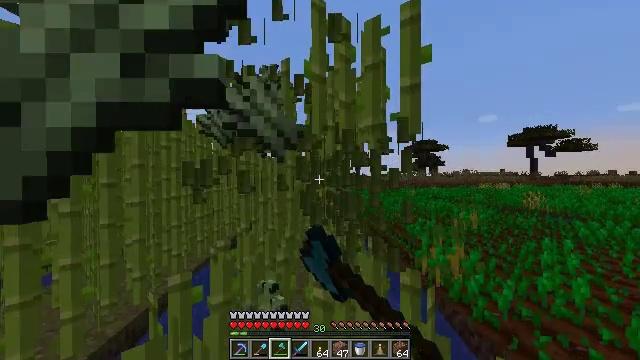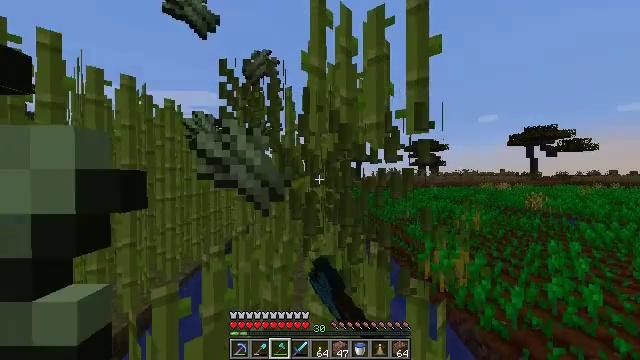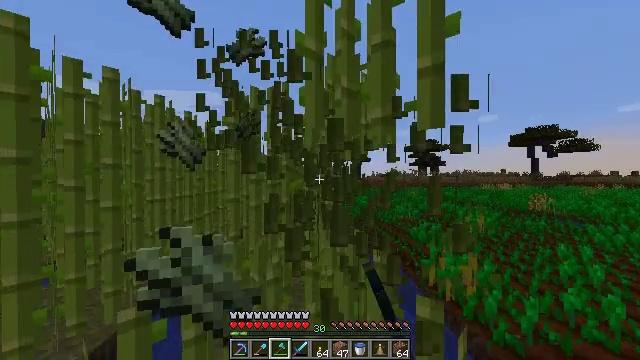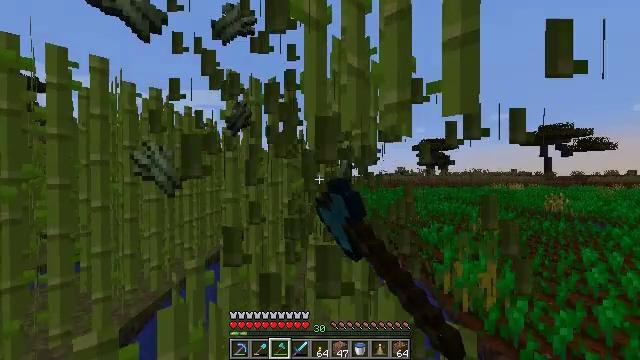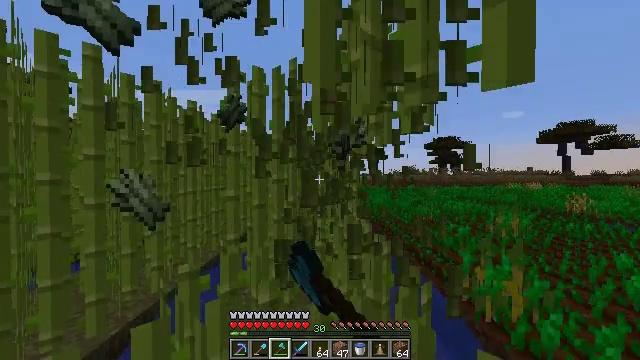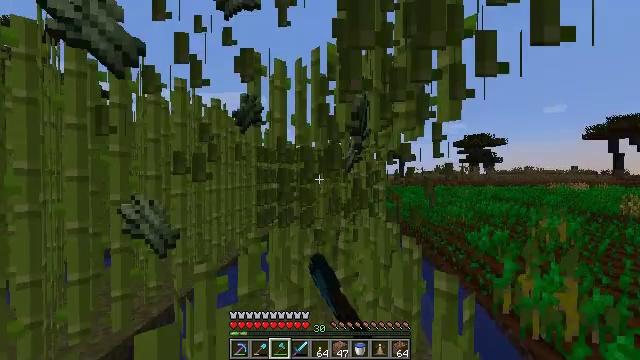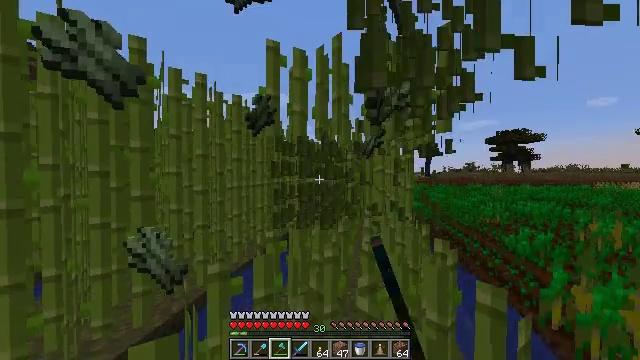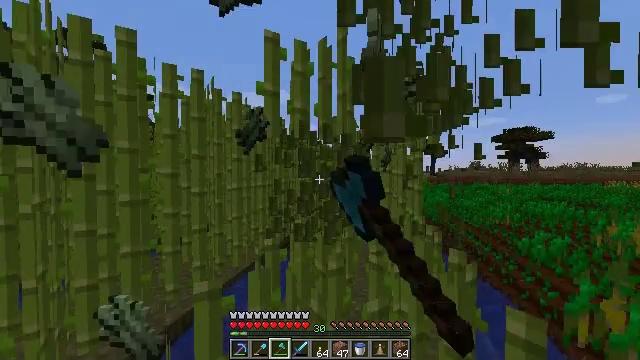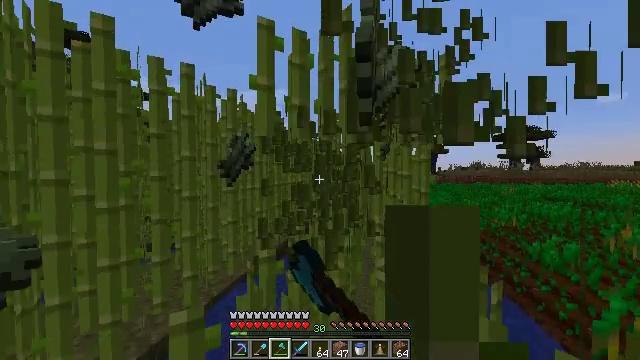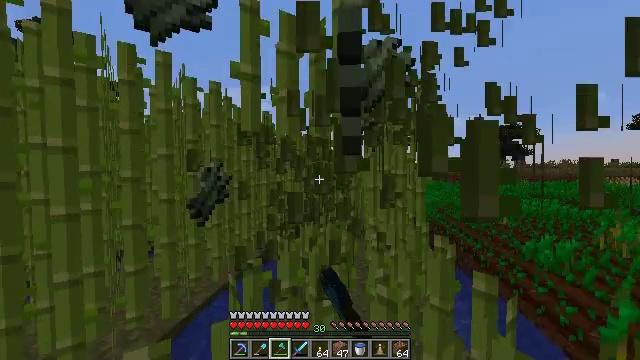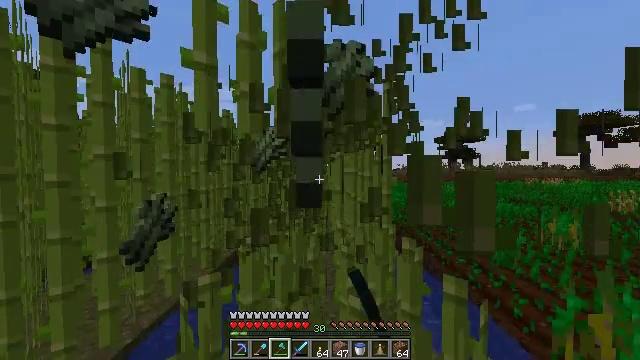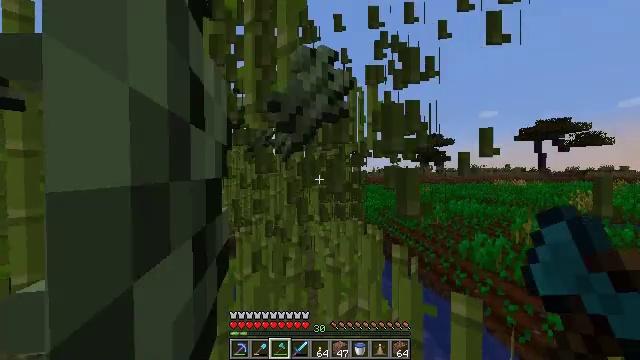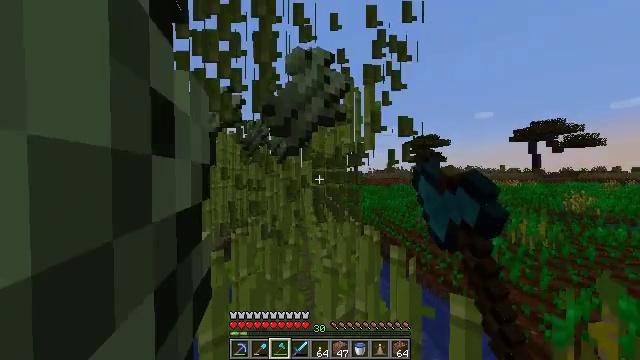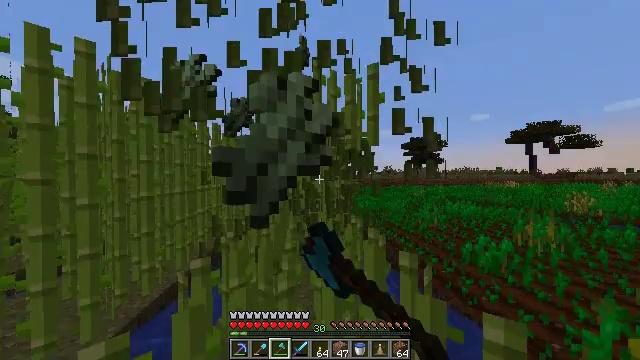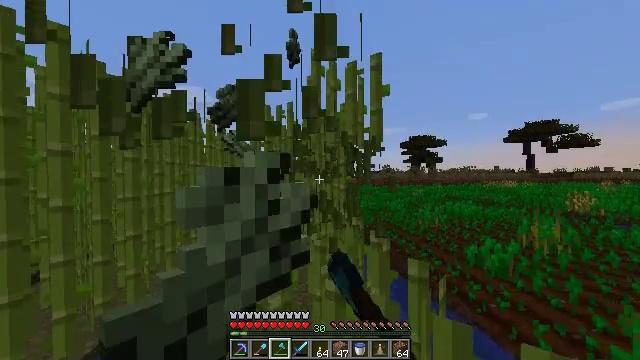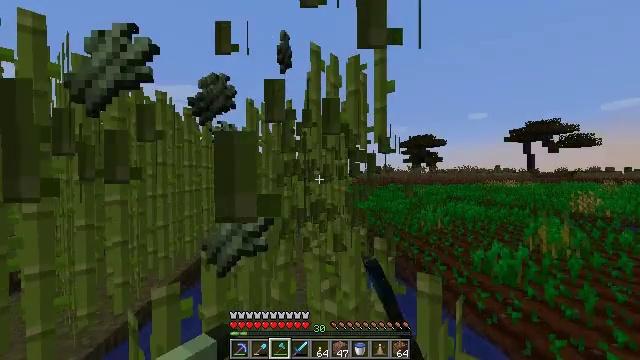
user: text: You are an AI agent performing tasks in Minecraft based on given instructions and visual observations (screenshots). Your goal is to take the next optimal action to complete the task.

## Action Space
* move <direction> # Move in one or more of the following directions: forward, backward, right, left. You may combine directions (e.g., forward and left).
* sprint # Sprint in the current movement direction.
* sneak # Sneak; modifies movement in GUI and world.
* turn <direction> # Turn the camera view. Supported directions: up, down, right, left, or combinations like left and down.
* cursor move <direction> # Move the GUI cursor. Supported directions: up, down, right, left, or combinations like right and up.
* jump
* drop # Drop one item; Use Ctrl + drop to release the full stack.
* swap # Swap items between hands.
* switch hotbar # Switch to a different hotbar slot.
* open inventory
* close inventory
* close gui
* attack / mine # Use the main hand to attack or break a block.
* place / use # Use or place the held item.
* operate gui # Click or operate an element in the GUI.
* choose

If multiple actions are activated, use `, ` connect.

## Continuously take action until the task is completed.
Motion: motion action
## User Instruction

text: Cut down the sugar cane stalks.
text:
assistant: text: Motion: move forward, attack / mine
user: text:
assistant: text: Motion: move forward, attack / mine
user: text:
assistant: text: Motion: move forward, turn left, attack / mine
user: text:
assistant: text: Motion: move forward, turn left, attack / mine
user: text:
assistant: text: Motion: move forward, turn left, attack / mine
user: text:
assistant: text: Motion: move forward, turn left, attack / mine
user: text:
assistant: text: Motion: move forward, attack / mine
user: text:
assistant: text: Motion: move forward, attack / mine
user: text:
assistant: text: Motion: move forward, turn right, attack / mine
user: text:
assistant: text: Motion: move forward, turn right, attack / mine
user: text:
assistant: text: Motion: move forward, turn right, attack / mine
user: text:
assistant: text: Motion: move forward, attack / mine
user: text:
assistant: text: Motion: move forward, attack / mine
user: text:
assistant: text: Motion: move forward, attack / mine
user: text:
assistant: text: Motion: move forward, attack / mine
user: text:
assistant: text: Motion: move forward, turn left, attack / mine
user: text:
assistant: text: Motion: move forward, turn left, attack / mine
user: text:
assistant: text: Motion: move forward, turn left, attack / mine
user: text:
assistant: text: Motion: move forward, attack / mine
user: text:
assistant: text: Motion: move forward, attack / mine
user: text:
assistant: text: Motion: move forward, turn right, attack / mine
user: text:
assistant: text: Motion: move forward, turn right, attack / mine
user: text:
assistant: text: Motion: move forward, turn right, attack / mine
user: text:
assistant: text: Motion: move forward, turn right, attack / mine
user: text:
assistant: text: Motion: move forward, attack / mine
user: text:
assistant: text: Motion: move forward, attack / mine
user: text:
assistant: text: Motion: move forward, attack / mine
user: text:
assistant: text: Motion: move forward, turn left, attack / mine
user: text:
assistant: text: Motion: move forward, turn left, attack / mine
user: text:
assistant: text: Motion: move forward, turn left, attack / mine